Question: I am experiencing problems when using the suggested Typography.com font implementation for the font 'Gotham Rounded SSm A'.
'''
<link rel="stylesheet" type="text/css" href="//cloud.typography.com/<PHONE>/698322/css/fonts.css" />
'''
The font seems to render correctly in both Chrome and Internet Explorer 9, however both Firefox and Safari seem to ignore certain characters - falling back to 'Verdana' in the font stack.
I have crawled the web searching for a similar result but couldn't find anything. Any advice would be really appreciated.
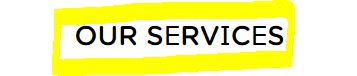
Answer: You have to follow the instructions cloud.typograhy.com gives: for font-family you are required to give two options. For example on my site I have to use:
font-family: 'Knockout 27 A', 'Knockout 27 B';
If you give just the first Firefox wont display certain characters. I had to find this one out myself. Typography.com didn't answer my supprt question.
Hope this helps som